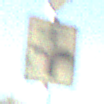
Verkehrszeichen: VerlaufVorfahrtsstrasse3
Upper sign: Vorfahrtsstrasse
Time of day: MorningAfternoon
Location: Outdoor (Nature)
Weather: PartlyCloudy
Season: NotSpecified
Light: Natural